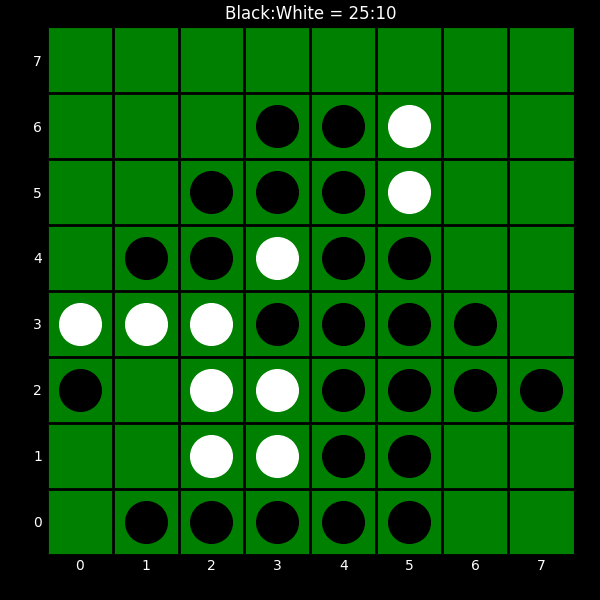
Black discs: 25
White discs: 10